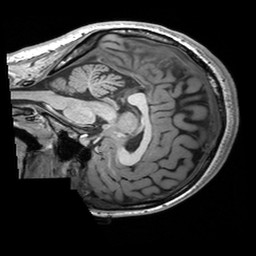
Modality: T1w
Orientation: sagittal
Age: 18
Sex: female
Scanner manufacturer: siemens
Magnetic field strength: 3 T
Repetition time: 2.53 s
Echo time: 0.00298 s